Chest X-ray. View position: AP
Patient age: 32
Patient sex: F
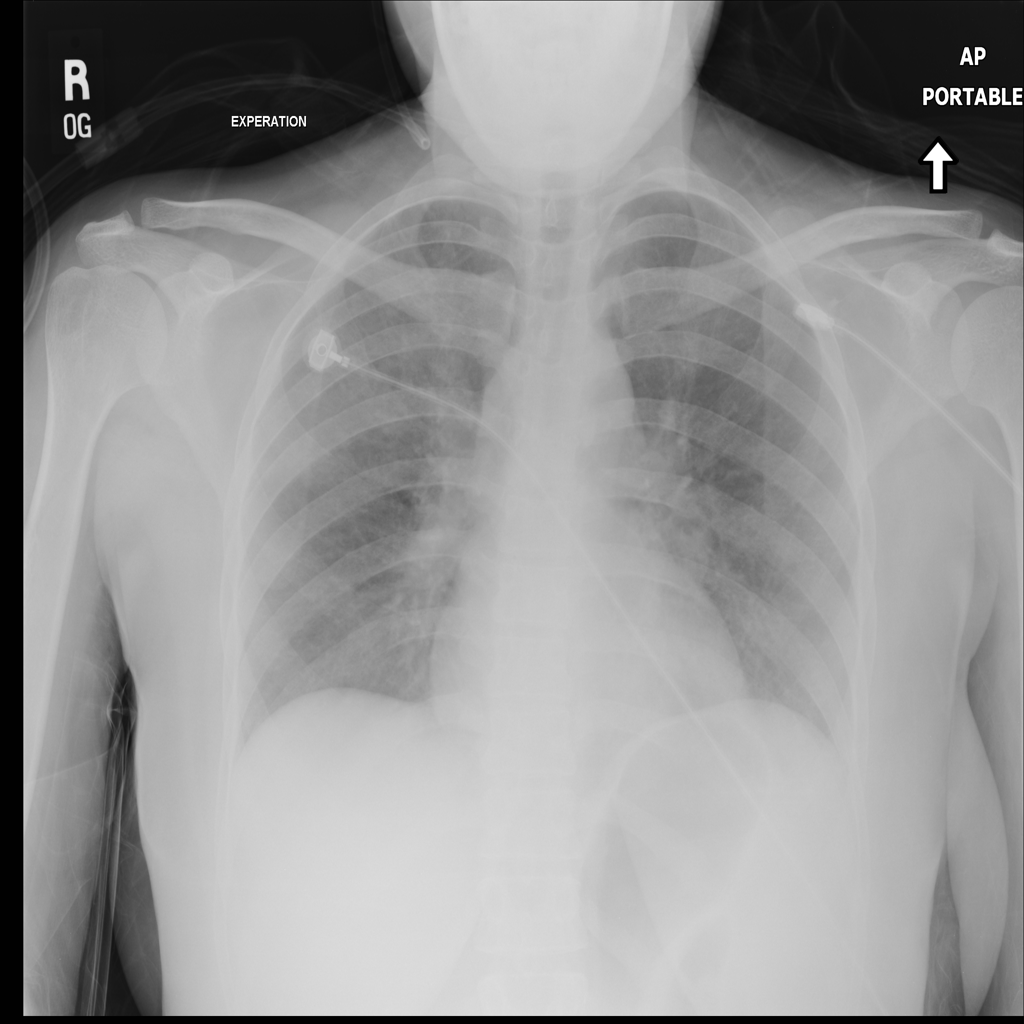
Finding: Pneumothorax